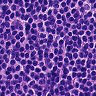
Metastatic tissue present: no